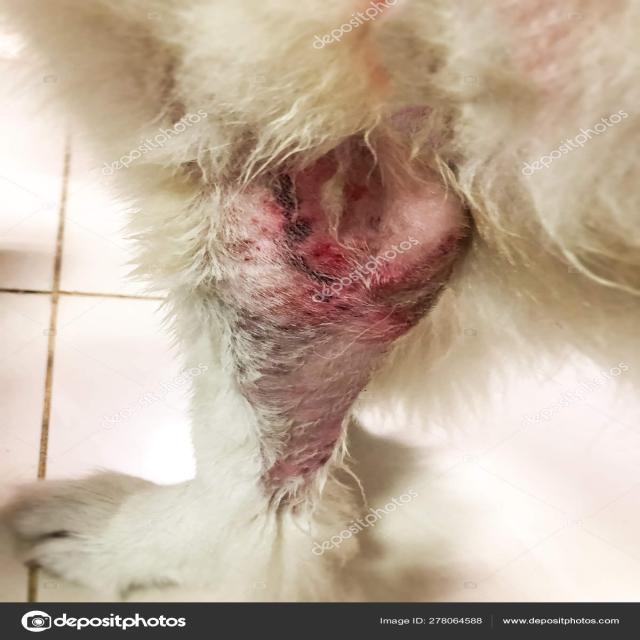
Canine dermatitis — inflammation of the skin presenting with erythema, pruritus, papules, and excoriation. May be allergic, contact, or atopic in origin.